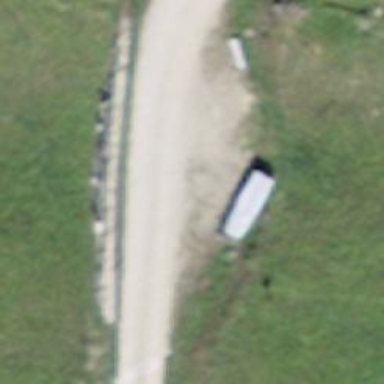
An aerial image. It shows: Brown bench in the vicinity.